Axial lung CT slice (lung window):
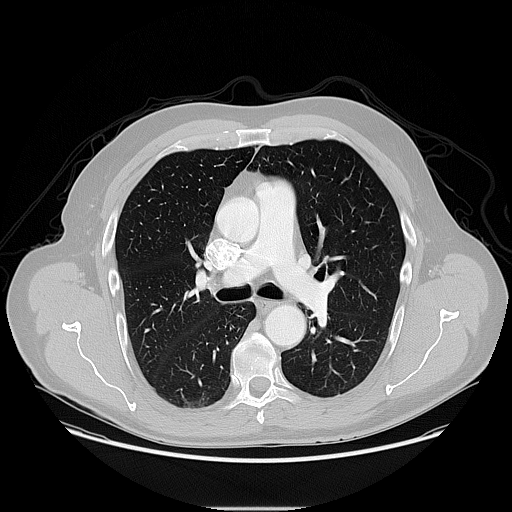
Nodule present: no